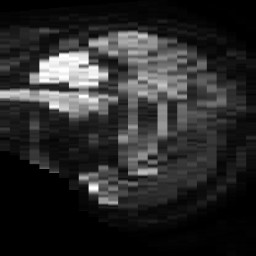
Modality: TRACE
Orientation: sagittal
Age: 62
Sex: male
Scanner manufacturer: philips
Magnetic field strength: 3 T
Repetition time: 4.128 s
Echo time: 0.06165 s